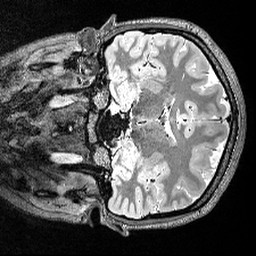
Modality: T2w
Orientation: coronal
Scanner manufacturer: siemens
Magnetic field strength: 3 T
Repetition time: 3.2 s
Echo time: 0.566 s